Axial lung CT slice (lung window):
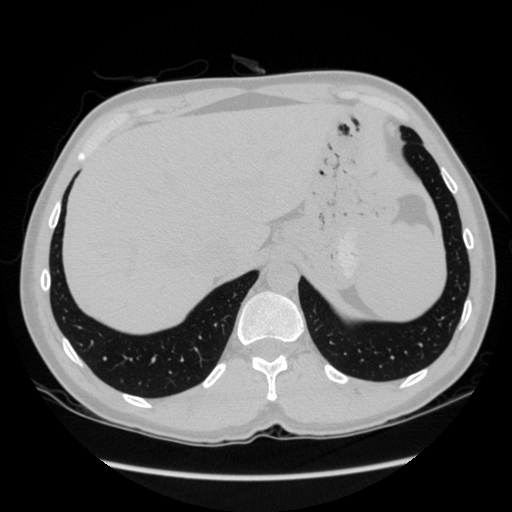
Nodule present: no